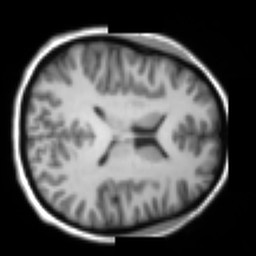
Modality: T1w
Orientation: axial